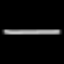
Label: line